Interaction volume radius: 5 \u00c5
Interaction volume height: 15 \u00c5
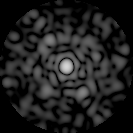
Disorder parameter: 0.781